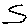
Label: zigzag